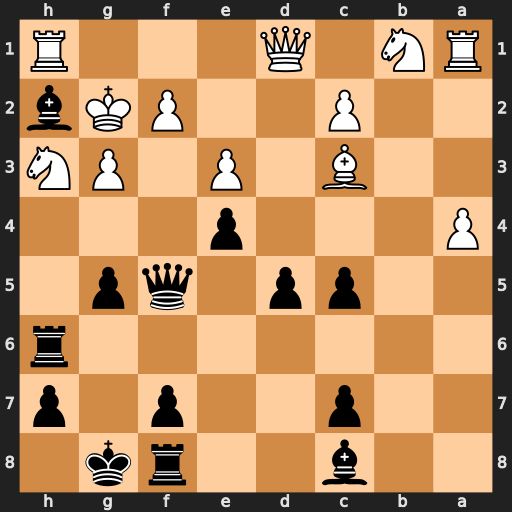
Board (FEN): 2b2rk1/2p2p1p/7r/2pp1qp1/P3p3/2B1P1PN/2P2PKb/RN1Q3R
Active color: b
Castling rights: -
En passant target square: -
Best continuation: Qxh3#